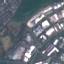
Label: Industrial